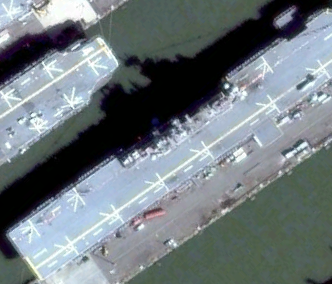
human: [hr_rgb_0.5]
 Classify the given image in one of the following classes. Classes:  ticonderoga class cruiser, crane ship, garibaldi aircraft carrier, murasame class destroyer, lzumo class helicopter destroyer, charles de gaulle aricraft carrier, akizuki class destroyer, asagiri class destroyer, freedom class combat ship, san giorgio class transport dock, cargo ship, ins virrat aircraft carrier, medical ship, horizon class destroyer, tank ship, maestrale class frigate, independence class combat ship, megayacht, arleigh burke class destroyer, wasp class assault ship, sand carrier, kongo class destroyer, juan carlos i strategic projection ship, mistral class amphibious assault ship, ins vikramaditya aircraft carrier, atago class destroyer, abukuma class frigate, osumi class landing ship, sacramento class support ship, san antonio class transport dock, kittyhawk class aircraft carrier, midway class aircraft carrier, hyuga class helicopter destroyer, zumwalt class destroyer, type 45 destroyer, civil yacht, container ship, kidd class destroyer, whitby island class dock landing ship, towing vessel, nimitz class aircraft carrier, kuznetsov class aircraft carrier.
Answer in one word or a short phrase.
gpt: Wasp class assault ship